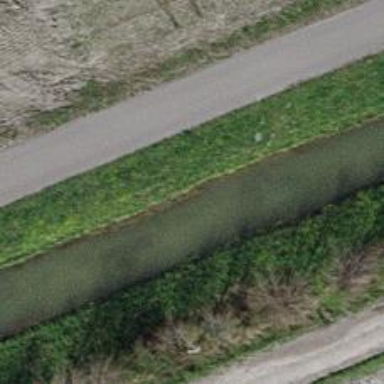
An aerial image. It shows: Canal.